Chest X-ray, AP view. Patient: 52 years old, sex F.
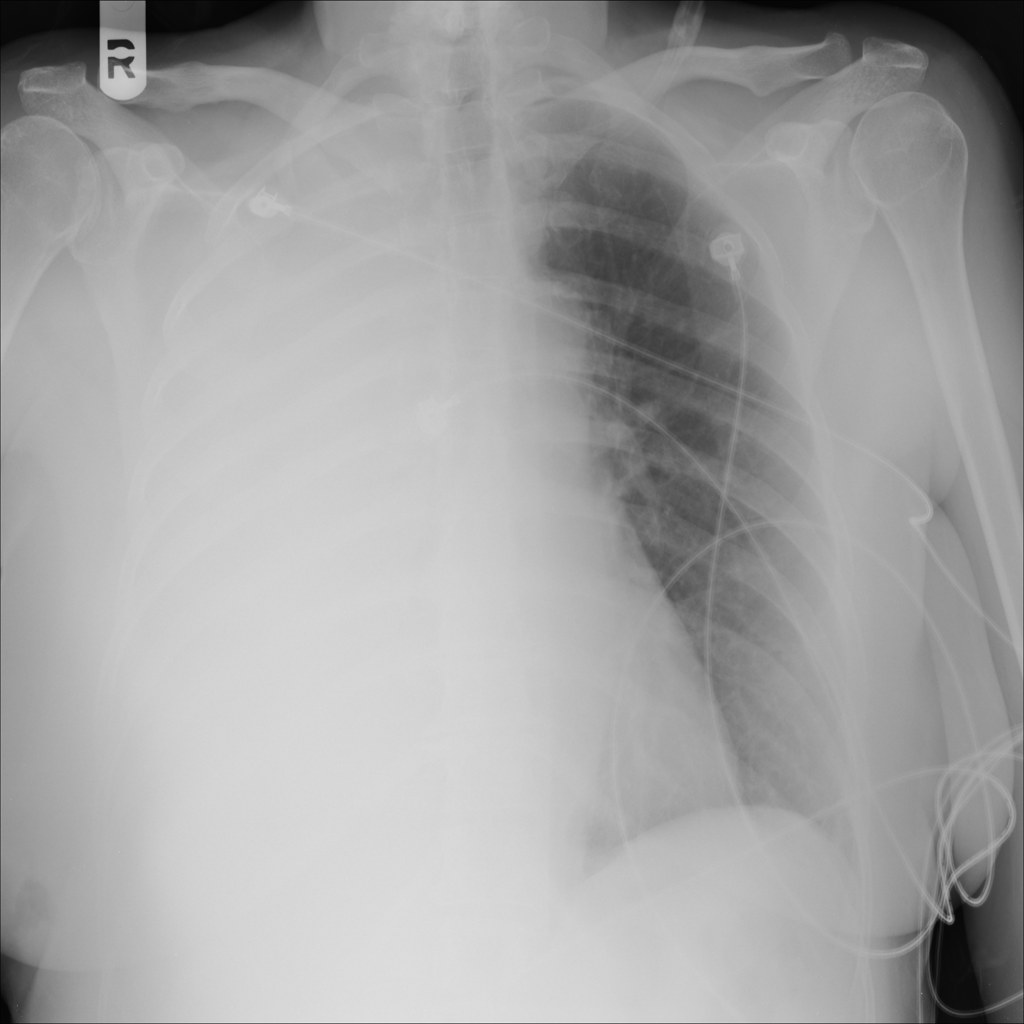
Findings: Consolidation, Effusion